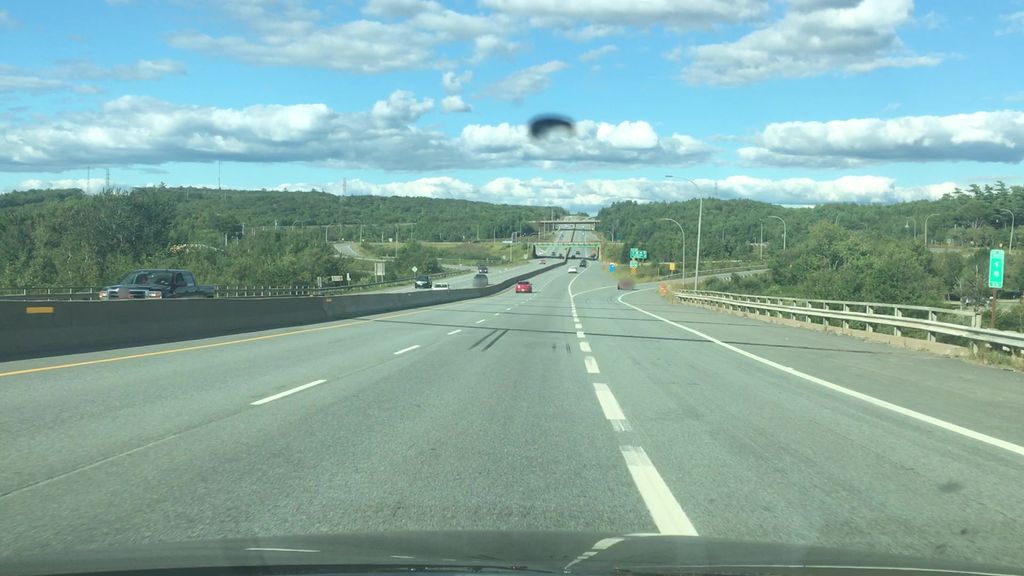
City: halifax